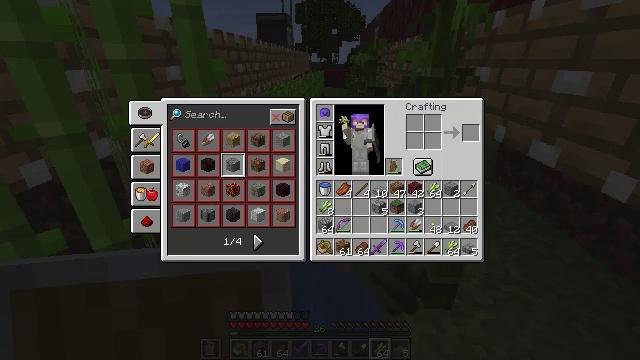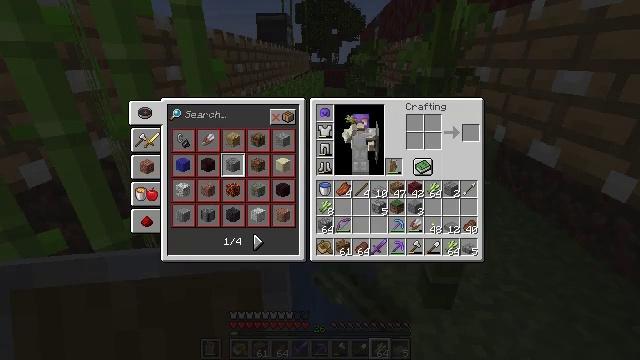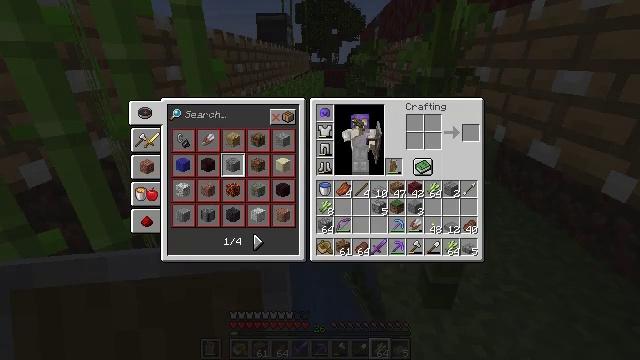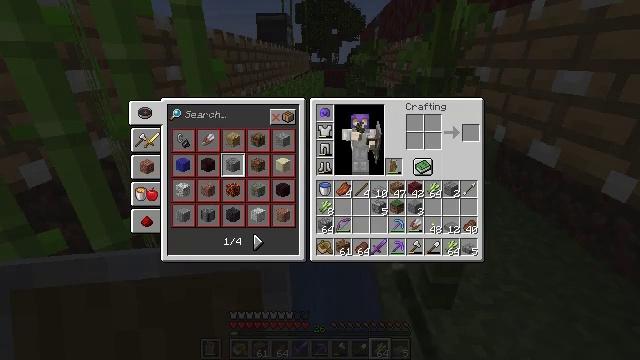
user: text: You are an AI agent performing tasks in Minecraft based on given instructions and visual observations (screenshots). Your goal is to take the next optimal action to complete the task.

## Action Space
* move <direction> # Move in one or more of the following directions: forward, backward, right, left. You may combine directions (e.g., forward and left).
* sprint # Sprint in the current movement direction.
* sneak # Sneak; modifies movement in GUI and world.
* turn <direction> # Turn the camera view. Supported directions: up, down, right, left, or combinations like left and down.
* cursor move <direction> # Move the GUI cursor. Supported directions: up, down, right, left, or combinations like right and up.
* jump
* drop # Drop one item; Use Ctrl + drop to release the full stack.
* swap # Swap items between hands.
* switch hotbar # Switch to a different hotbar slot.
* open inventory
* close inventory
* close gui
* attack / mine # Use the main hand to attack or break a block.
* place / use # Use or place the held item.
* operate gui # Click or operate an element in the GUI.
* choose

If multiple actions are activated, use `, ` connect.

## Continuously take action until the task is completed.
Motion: motion action
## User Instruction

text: Drop a bamboo.
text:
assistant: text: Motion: no_op
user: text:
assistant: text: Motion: no_op
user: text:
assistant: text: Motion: no_op
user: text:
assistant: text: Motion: no_op